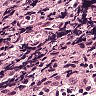
Metastatic tissue present: no